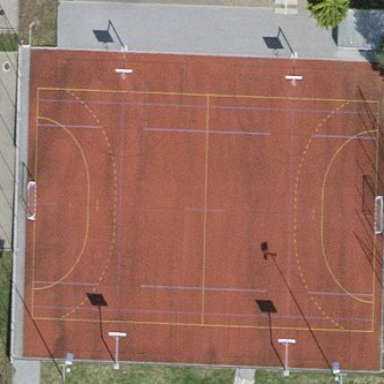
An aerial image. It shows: Multi-sport pitch for leisure and various sports activities.